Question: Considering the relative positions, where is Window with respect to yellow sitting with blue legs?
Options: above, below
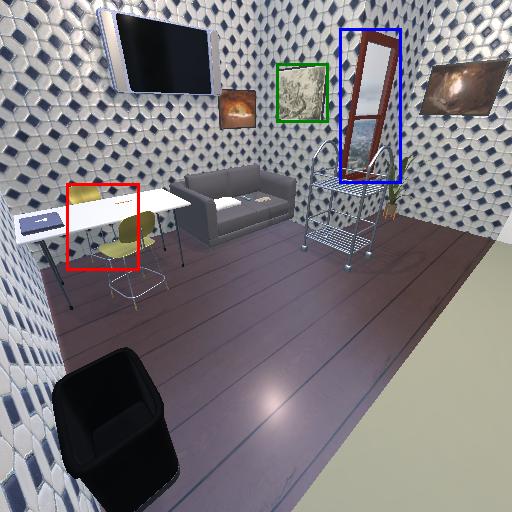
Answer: above